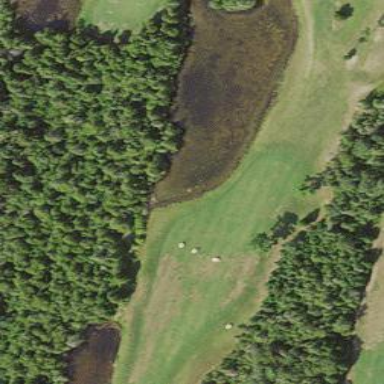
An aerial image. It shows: Water hazard on golf course. The hazard is natural water feature.